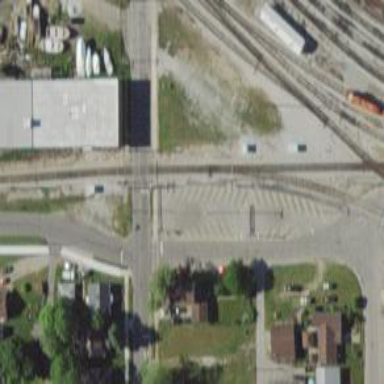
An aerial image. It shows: Crossing for the railway.